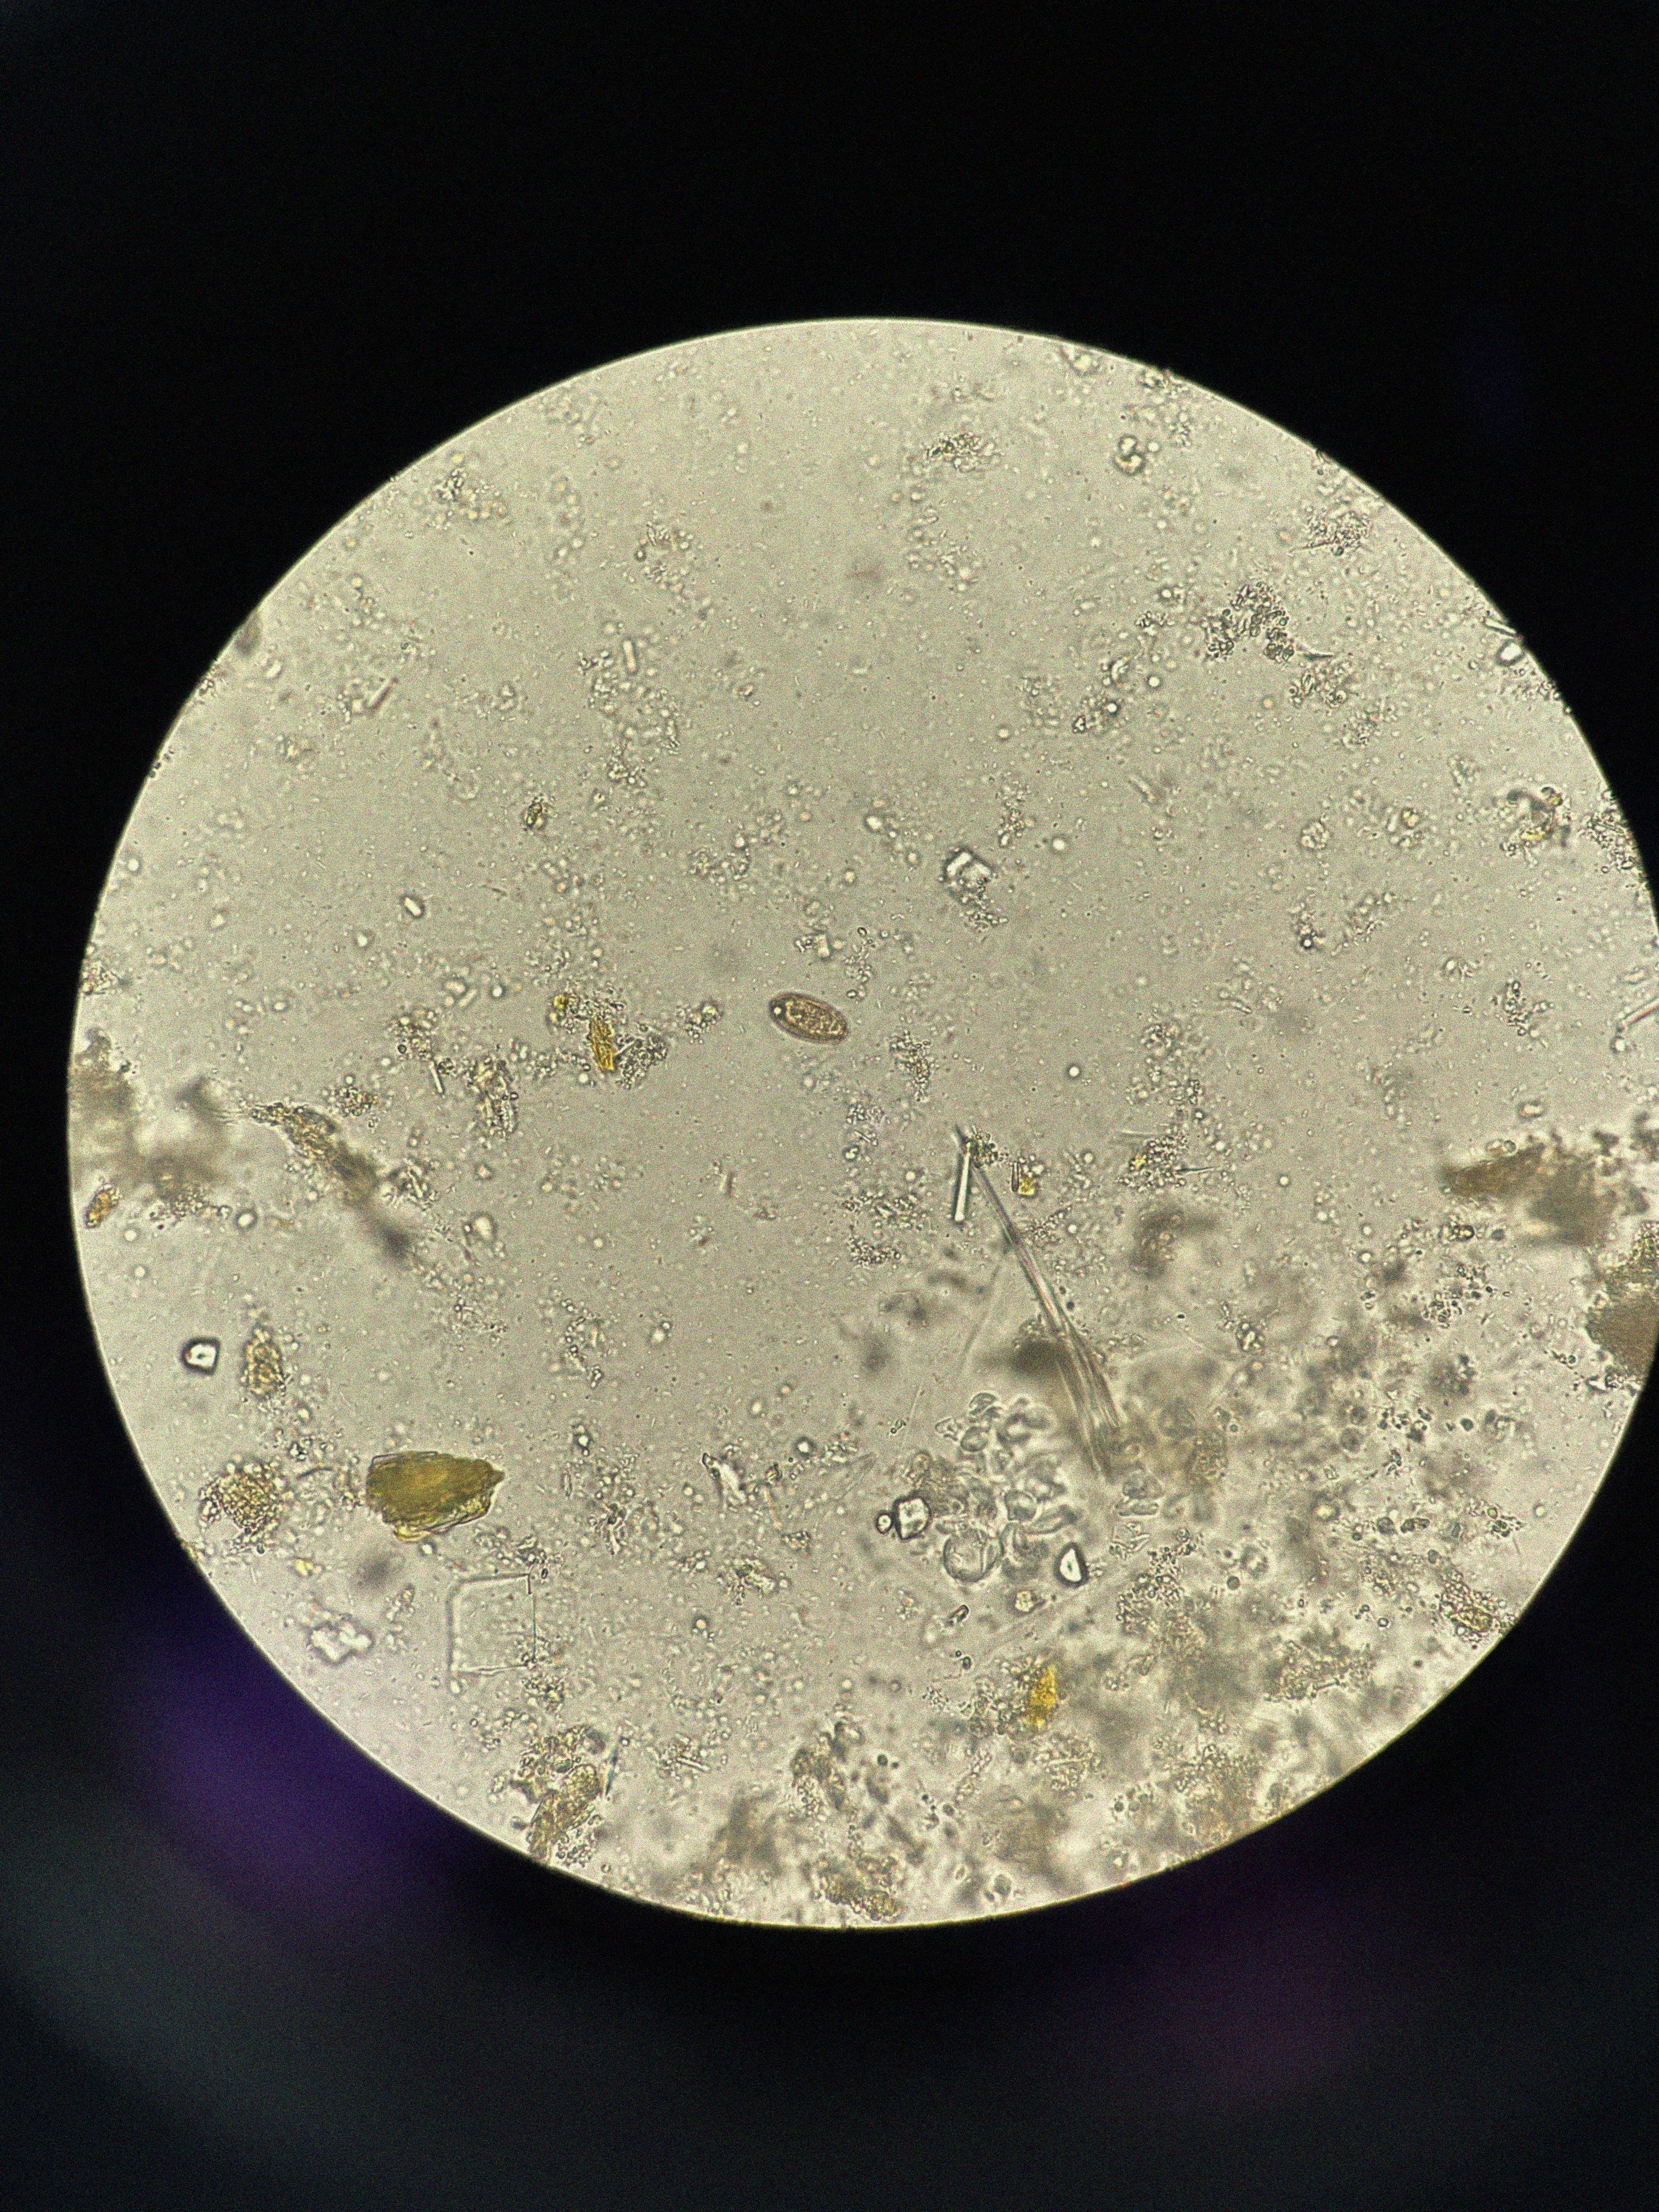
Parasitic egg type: Opisthorchis viverrine